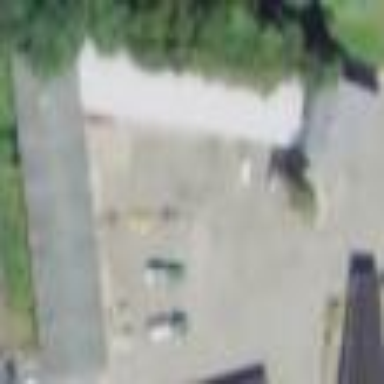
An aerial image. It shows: Warehouse.